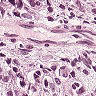
Metastatic tissue present: yes